Question: I am trying to plot random lines, starting from a specific radius of a sphere, but I only want the upper hemisphere, as shown in the image

So far I am able to create random starting points(but for R=15), random intersections, random slopes, but I don't know how to connect all these to plot the lines.
My code is
'''
%Create the random starting points, slopes, intersections
tracks=input('Give me the number of muon tracks: ');
theta=180.*rand(tracks,1);
rho=15*ones(tracks,1);
startPoint = [theta rho];
[X,Y]=pol2cart(theta*pi/180,rho);
intersection =-6371+(2*6371).*rand(tracks,1);
slope = tand(360.*rand(tracks,1));
'''
I know that I need only two elements to draw a line, but I kind of confused right now...
Any idea on how to do it?
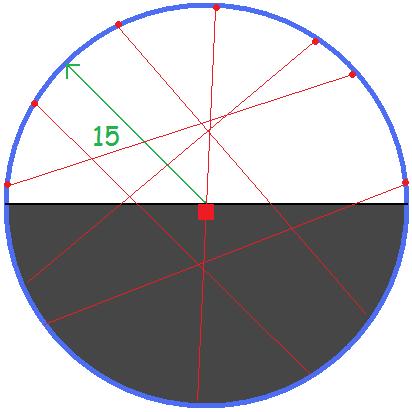
Answer: Because you don't want MATLAB to join up all of your lines when you plot them, you need to plot them separately, in a loop, e.g., something like
'''
theta = 2 * pi * rand(tracks, 2); % 2 rows of random points on a circle, in radians
X = cos(theta); Y = sin(theta);
close all;
figure;
hold on;
for nPlot = 1:tracks
plot(X(nPlot, :), Y(nPlot, :), 'r-o');
end
'''
Note that this code also generates X and Y differently to your original - 'pol2cart' and the above method both expect values in radians, not degrees.